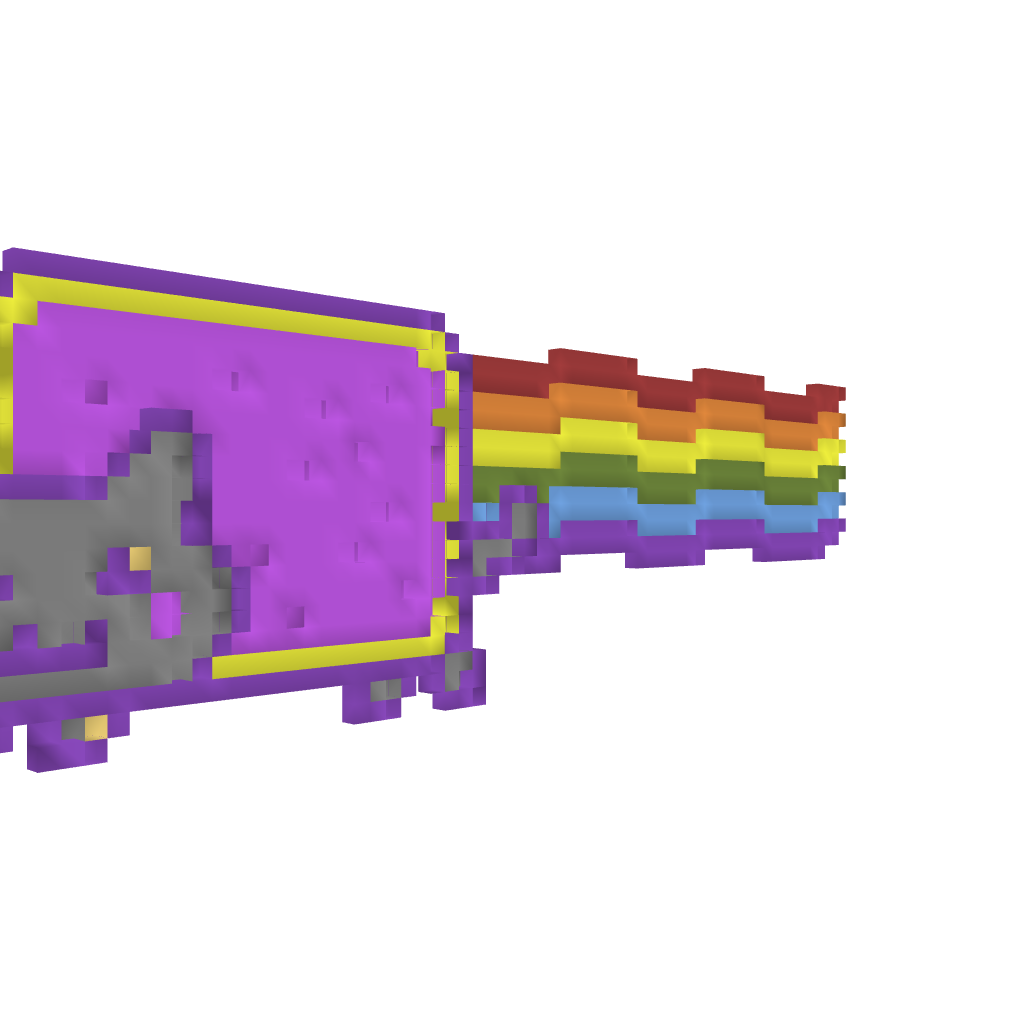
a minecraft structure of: Nyan Cat! pixel art high quality